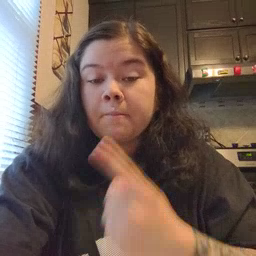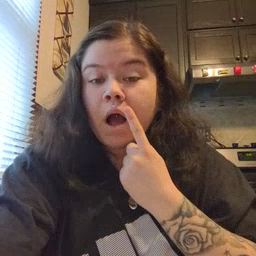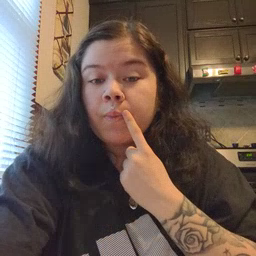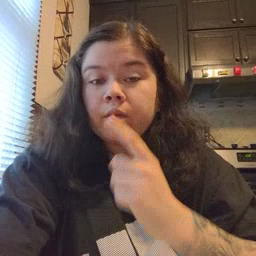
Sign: mouth